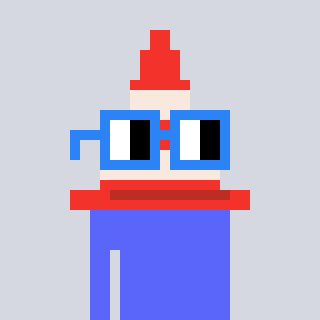
a pixel art character with square blue glasses, a cone-shaped head and a purple-colored body on a cool background